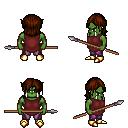
a pixel art fantasy rpg character, male body template, orc, green skin, maroon tunic, magenta pants, brown long bangs hairstyle, gold boots, spear, four views (front, back, left, right), 2x2 character sprite sheet, small pixel art, hard edges, no anti-aliasing